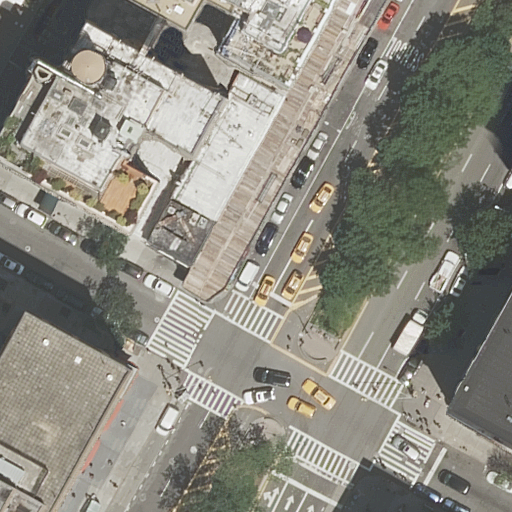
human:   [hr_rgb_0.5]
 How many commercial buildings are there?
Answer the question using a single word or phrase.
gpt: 0

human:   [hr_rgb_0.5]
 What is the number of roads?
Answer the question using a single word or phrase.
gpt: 6

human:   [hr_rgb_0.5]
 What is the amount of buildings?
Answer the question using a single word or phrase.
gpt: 7

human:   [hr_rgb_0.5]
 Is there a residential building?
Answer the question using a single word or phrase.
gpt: yes

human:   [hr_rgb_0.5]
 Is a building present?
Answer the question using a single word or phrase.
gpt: yes

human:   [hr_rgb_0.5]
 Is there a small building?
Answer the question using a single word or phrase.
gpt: yes

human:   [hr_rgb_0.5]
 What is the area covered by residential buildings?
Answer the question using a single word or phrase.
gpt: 5242m2

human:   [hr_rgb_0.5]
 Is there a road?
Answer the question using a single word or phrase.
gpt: yes

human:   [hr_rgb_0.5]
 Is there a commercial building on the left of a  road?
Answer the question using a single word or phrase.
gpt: no

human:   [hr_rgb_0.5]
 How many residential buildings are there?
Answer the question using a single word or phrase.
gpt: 7

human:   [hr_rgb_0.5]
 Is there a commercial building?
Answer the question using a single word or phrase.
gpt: no

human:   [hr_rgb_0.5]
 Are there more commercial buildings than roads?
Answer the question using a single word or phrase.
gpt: no

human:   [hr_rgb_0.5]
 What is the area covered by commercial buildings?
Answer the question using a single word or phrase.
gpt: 0m2

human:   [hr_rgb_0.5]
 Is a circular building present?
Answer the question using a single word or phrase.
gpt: no

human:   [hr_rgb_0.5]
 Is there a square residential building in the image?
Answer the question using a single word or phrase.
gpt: no

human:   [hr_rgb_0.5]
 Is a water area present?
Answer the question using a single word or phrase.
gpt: no

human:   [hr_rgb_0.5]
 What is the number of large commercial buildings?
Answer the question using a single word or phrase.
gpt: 0

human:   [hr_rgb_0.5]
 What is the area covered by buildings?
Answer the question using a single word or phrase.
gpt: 5242m2

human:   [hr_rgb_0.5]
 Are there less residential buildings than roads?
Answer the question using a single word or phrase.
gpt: no

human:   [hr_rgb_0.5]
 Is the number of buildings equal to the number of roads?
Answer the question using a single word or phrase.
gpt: no

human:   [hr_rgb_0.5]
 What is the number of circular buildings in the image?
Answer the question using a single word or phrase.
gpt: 0

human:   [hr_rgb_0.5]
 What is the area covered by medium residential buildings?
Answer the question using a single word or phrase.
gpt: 563m2

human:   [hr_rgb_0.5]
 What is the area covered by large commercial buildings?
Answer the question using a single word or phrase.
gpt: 0m2

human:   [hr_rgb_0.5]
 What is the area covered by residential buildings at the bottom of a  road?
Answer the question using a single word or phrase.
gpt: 2884m2

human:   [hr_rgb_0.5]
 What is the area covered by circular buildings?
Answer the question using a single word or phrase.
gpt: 0m2

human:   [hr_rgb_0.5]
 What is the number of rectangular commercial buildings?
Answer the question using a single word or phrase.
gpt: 0

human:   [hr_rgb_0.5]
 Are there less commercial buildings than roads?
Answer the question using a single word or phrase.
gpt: yes

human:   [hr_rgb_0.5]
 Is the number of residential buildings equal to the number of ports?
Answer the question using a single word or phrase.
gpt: no

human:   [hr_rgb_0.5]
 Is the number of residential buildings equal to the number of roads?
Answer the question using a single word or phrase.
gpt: no

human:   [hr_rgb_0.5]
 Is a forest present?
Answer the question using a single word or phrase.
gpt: no

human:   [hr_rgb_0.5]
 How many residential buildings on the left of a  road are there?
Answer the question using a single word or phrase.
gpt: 5

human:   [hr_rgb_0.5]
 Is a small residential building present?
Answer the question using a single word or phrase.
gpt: yes

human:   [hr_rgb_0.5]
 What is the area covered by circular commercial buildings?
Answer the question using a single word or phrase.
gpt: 0m2

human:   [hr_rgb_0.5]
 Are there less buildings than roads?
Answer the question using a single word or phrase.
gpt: no

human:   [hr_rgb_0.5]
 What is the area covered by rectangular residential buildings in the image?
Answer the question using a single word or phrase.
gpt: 639m2

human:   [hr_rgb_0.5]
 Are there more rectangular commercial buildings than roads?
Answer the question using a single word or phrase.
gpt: no

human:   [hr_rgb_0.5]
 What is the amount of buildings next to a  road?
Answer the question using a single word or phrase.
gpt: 7

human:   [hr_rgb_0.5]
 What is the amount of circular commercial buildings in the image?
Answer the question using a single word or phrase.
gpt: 0

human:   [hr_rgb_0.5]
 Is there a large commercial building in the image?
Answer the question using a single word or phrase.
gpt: no

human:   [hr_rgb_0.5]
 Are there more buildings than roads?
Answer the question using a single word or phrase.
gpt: yes

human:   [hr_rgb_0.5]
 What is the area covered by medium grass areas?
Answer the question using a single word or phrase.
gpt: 0m2

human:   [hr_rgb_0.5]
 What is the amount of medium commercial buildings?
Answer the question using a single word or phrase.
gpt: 0

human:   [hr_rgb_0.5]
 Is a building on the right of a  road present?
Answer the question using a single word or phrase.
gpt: yes

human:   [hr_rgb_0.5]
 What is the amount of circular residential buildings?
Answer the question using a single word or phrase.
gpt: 0

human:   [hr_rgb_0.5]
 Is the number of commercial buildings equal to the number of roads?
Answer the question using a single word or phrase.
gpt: no

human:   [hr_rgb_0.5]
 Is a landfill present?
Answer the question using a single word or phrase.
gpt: no

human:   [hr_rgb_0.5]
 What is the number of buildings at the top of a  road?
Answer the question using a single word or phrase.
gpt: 5

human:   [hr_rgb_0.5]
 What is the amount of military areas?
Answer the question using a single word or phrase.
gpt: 0

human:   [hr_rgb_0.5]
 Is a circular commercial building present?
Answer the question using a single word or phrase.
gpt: no

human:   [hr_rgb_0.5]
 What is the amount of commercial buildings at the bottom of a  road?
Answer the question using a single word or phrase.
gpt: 0

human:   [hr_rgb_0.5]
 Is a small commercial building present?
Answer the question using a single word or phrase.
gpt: no

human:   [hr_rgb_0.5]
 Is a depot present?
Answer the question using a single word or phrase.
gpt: no

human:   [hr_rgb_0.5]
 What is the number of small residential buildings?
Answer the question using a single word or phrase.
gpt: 2

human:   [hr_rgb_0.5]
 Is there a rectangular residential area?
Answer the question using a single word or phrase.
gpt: no

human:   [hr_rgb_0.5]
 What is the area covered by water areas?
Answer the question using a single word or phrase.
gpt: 0m2

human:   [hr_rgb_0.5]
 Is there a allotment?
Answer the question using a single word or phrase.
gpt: no

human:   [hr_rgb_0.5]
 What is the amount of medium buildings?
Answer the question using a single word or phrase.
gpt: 2

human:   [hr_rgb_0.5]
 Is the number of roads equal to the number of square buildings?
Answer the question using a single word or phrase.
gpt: no

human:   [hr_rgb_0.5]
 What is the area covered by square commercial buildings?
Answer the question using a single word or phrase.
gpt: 0m2

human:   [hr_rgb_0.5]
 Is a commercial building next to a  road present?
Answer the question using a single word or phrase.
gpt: no

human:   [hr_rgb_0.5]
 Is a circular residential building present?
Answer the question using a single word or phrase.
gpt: no

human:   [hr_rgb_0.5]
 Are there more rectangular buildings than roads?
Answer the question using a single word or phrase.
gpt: no

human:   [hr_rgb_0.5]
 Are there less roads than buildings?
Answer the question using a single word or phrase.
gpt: yes

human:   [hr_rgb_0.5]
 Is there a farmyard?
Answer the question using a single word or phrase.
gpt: no